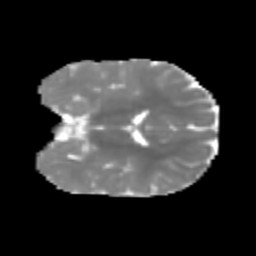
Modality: MD
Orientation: coronal
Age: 7
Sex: male
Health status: healthy